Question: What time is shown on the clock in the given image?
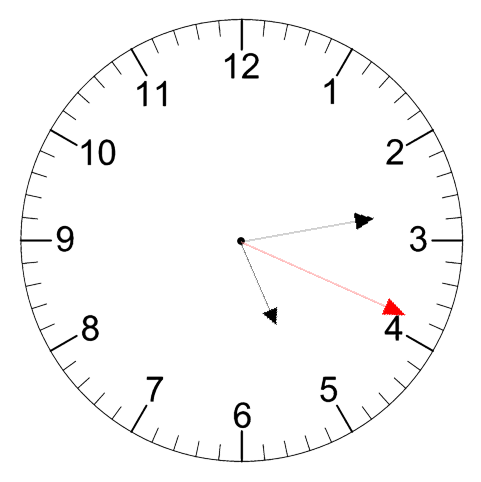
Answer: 05:13:19